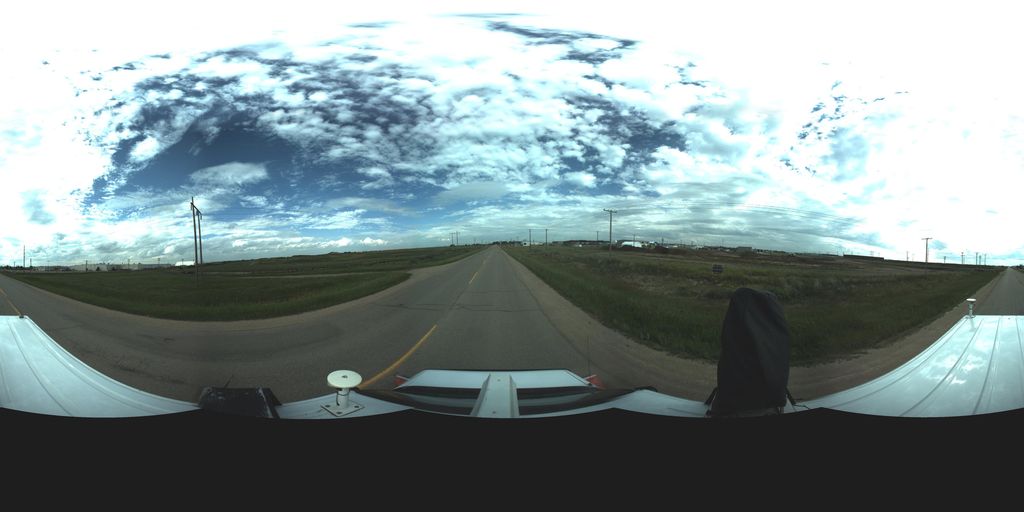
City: saskatoon